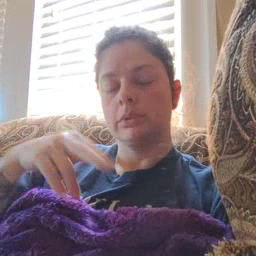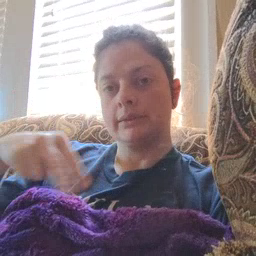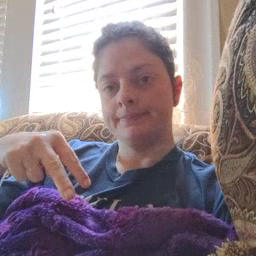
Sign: dance